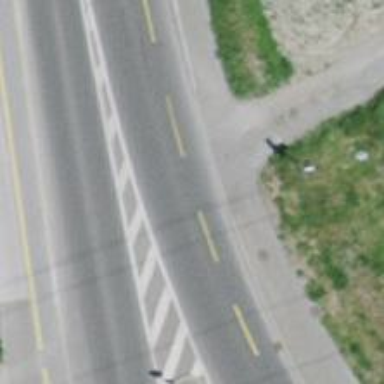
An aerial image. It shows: Tertiary road with asphalt surface. Both sides have sidewalks and there is cycle track on the left side.